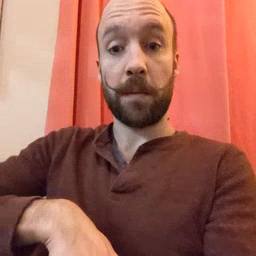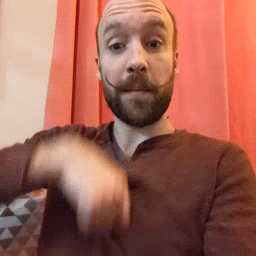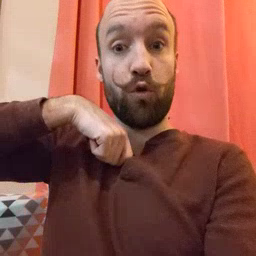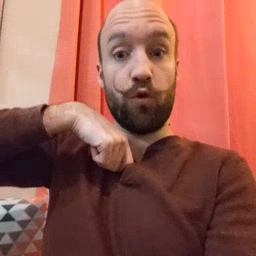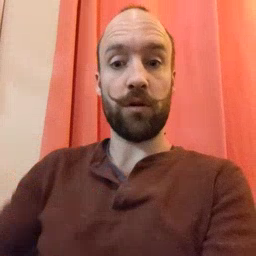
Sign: zipper